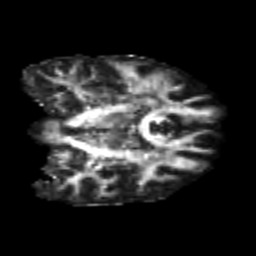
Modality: FA
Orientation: coronal
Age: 21
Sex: male
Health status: healthy
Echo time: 0.074 s